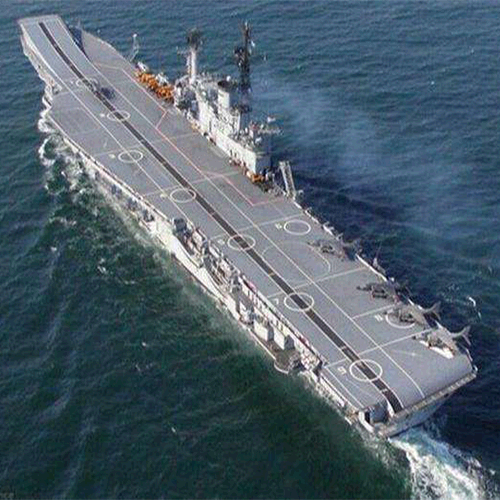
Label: INS_Virrat_aircraft_carrier